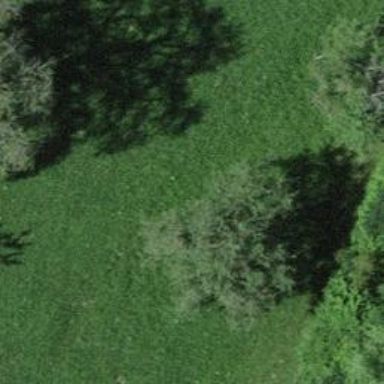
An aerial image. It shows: Single tag "natural: tree."